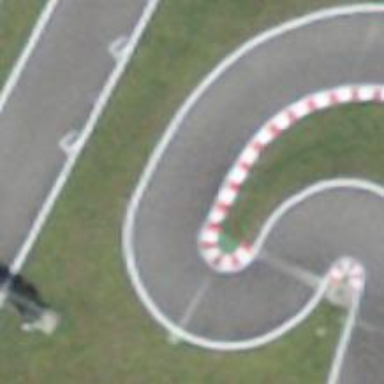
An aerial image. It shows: Karting raceway with asphalt surface.